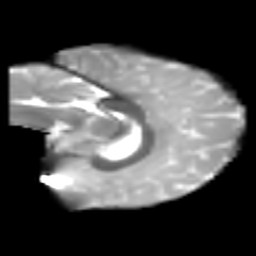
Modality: T2w
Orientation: sagittal
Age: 6
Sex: male
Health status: healthy